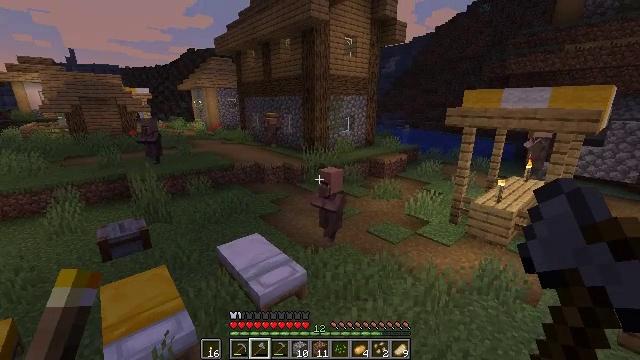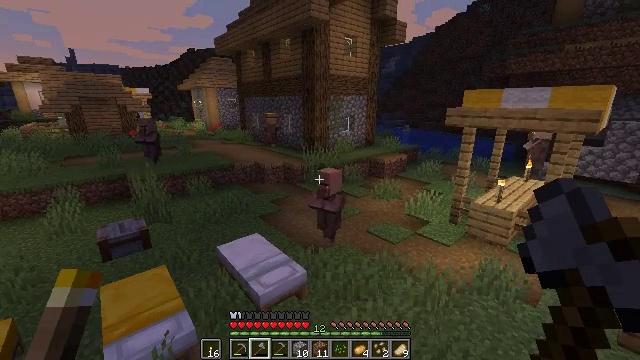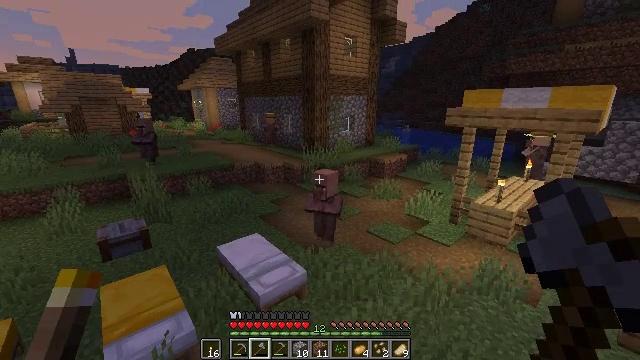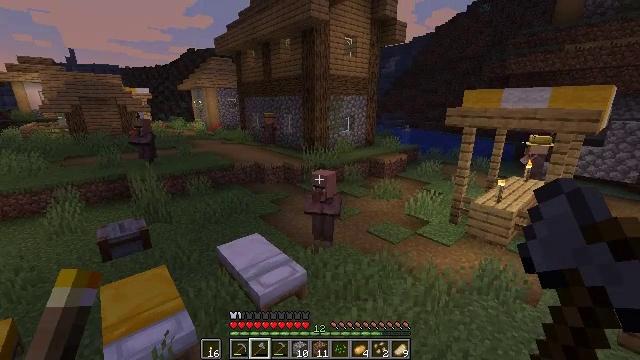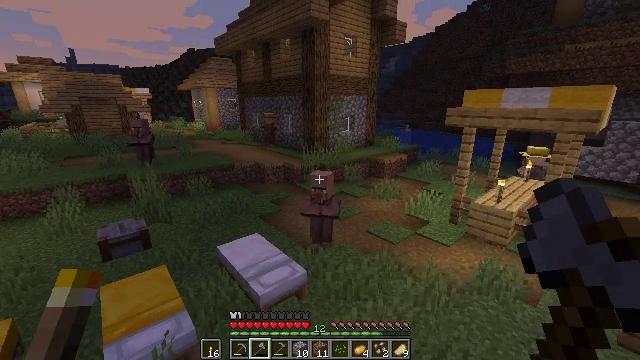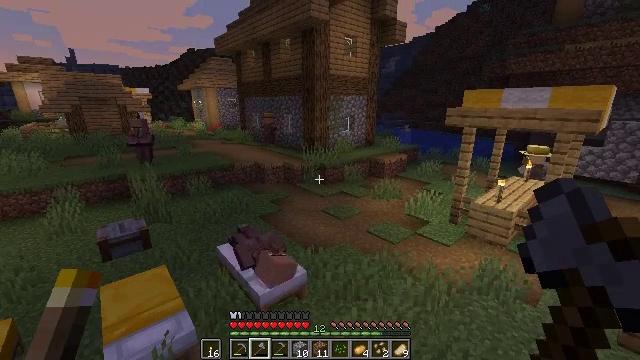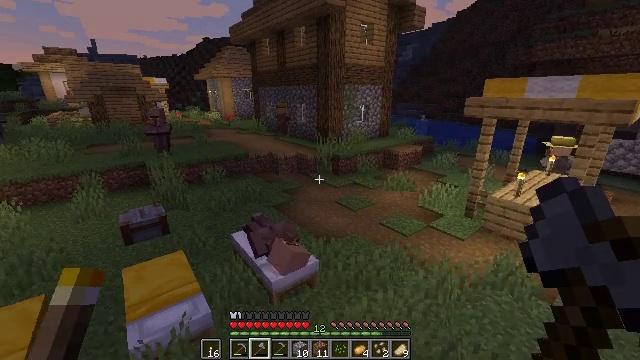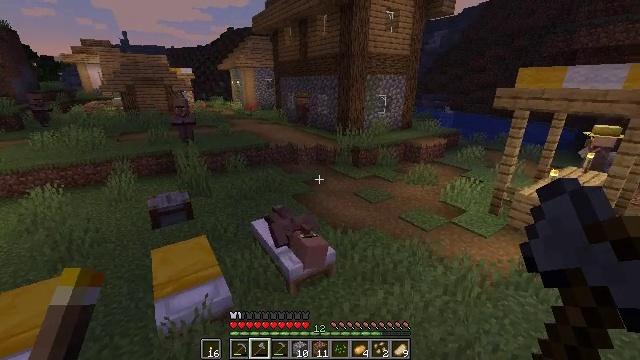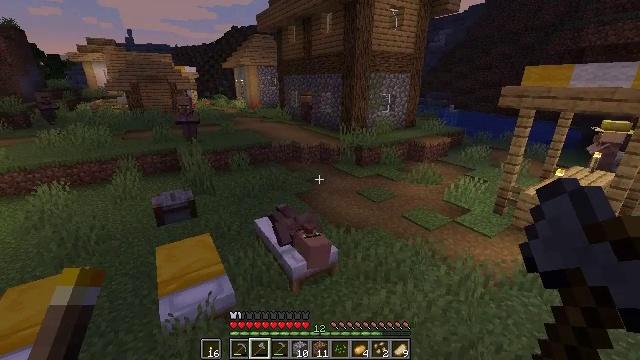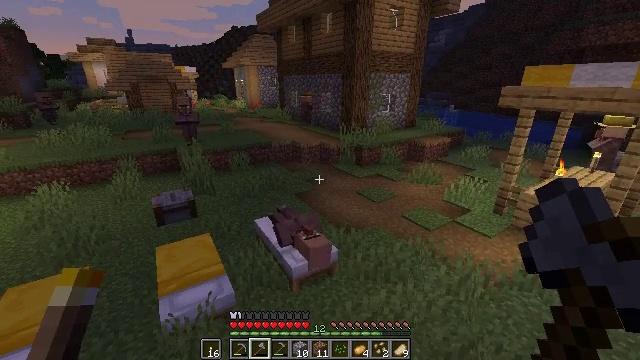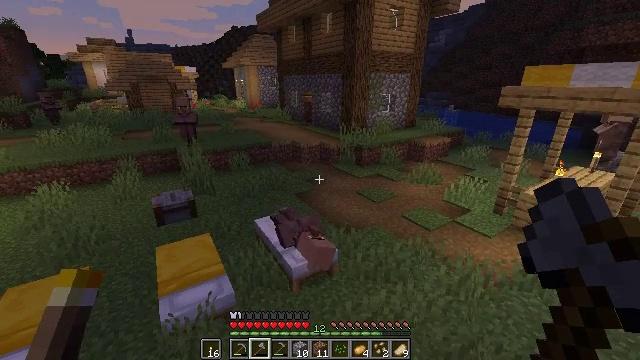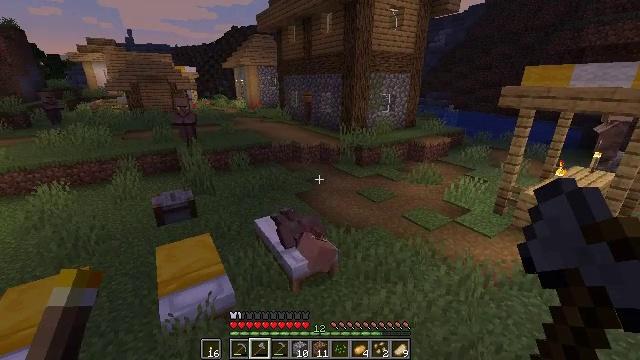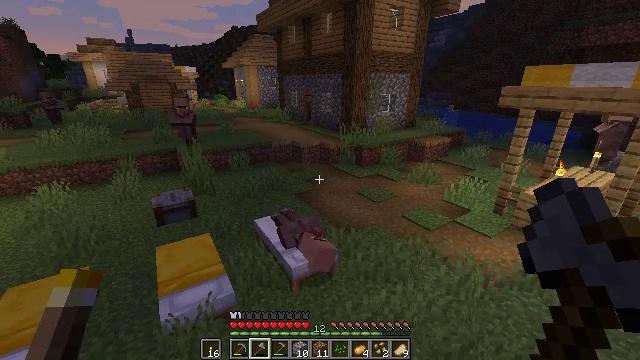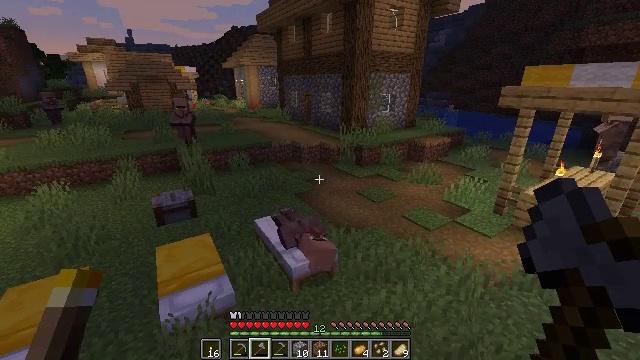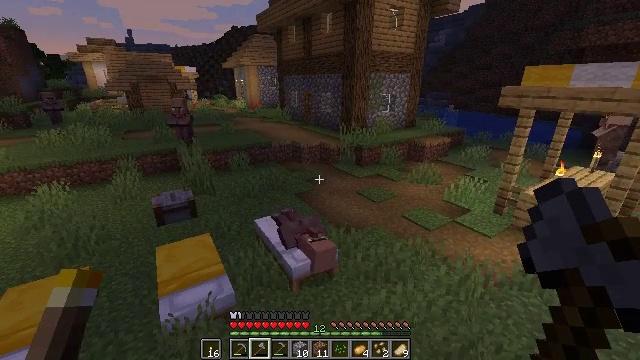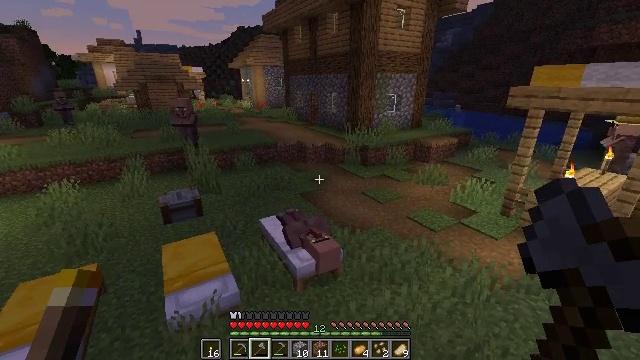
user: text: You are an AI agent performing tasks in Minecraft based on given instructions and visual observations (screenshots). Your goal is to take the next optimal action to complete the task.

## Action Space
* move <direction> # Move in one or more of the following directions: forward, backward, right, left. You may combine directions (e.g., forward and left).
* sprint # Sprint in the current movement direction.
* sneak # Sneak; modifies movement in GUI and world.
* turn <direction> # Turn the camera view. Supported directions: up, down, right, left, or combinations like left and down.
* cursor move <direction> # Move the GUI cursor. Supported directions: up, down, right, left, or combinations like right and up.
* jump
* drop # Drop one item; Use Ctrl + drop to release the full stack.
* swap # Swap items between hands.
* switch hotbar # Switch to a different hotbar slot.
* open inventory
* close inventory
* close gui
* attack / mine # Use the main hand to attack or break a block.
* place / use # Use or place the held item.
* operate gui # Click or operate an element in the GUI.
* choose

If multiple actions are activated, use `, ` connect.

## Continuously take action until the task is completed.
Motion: motion action
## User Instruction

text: Attack the grass path to restore it to dirt.
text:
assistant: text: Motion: no_op
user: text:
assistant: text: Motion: no_op
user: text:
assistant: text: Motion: no_op
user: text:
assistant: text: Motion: no_op
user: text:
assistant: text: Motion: no_op
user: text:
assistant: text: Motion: turn left and down
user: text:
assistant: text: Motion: turn left and down
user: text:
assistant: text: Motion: no_op
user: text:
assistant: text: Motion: no_op
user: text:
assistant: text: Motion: no_op
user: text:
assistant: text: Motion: no_op
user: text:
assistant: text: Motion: no_op
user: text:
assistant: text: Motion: no_op
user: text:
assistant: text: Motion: no_op
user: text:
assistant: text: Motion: turn left
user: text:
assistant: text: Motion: no_op
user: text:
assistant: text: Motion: no_op
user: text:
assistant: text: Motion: no_op
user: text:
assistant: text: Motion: no_op
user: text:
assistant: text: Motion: no_op
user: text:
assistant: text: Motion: turn left
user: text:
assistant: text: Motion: turn left and down
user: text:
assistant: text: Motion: turn left and down
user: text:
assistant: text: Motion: turn left and down
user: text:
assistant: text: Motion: turn left
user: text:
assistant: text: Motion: no_op
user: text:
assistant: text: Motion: no_op
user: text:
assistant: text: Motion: no_op
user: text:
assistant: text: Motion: no_op
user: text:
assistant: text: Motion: no_op